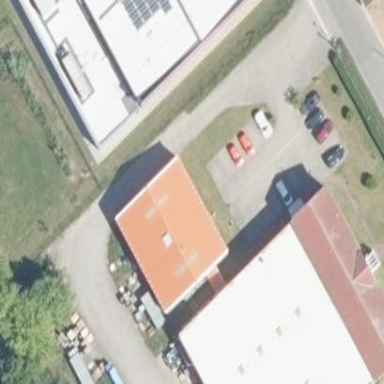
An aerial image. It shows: Commercial building.